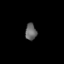
Tissue: skin
Cell type: Epithelial cells
Senescence score: 0.8913
Nuclear area (px): 184
Mean DAPI intensity: 101.527